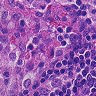
Metastatic tissue present: no